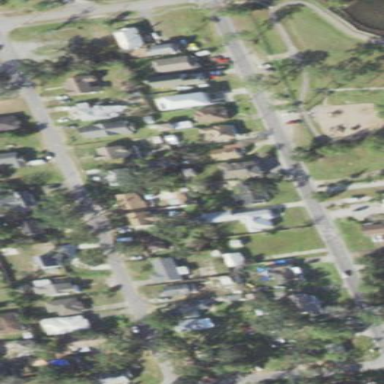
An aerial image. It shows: Residential area consisting of single-family homes.